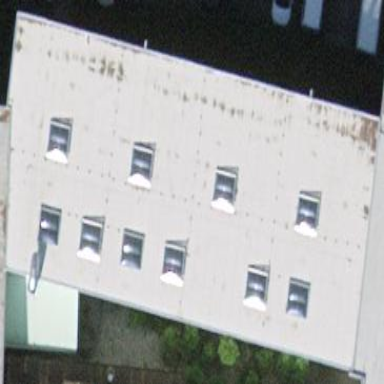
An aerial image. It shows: Industrial building.